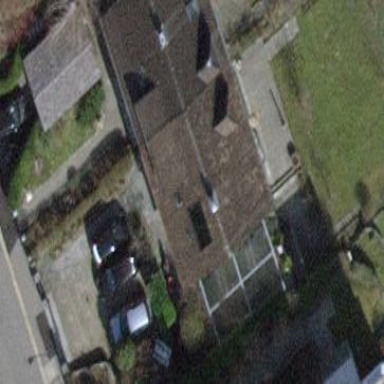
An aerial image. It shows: Semi-detached house with gabled roof.